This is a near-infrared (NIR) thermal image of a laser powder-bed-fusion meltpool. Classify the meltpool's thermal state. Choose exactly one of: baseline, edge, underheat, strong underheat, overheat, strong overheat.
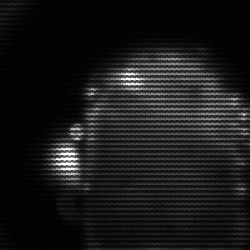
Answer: baseline